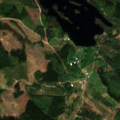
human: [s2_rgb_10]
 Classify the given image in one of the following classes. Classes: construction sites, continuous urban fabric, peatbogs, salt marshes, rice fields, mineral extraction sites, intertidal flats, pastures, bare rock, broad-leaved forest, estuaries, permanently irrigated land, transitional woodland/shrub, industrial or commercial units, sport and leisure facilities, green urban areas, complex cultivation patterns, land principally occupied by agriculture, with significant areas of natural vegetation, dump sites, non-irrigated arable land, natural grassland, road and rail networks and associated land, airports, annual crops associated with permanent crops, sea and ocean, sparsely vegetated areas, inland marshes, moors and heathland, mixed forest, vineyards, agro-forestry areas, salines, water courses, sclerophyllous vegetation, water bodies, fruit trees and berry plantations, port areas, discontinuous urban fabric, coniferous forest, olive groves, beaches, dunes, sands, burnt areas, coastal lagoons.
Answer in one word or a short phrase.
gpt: coniferous forest, mixed forest, water bodies